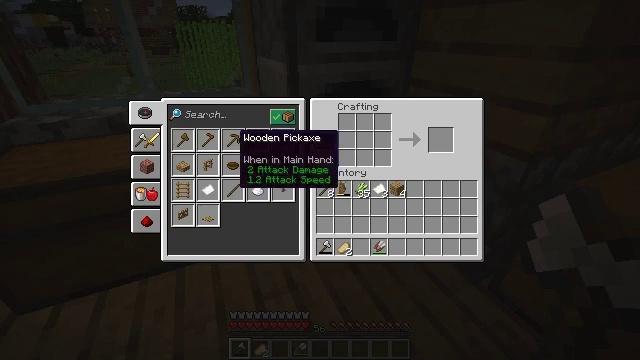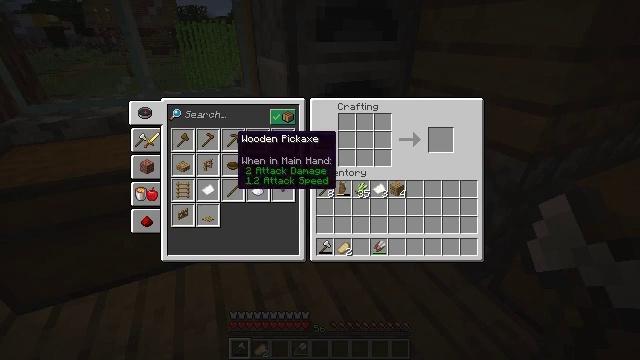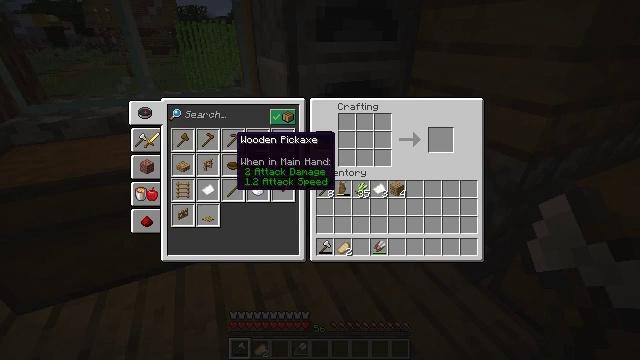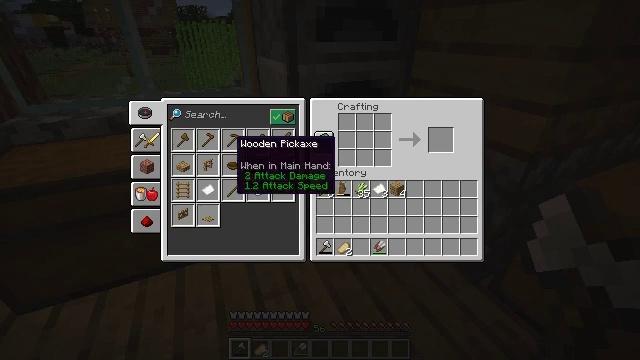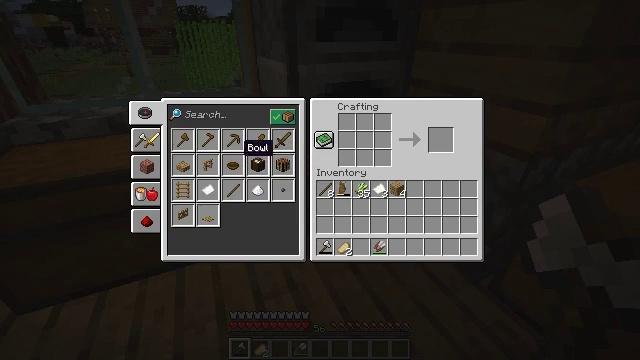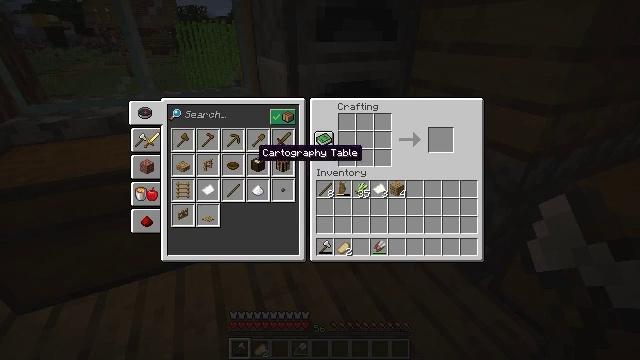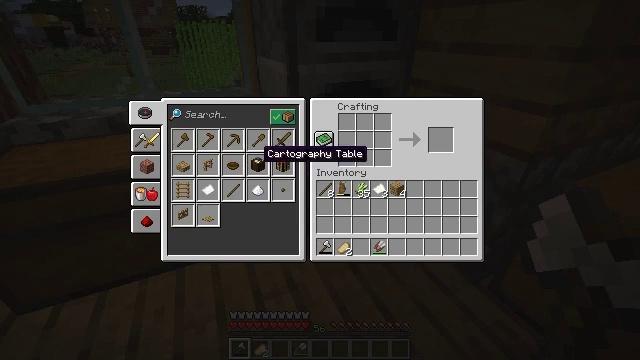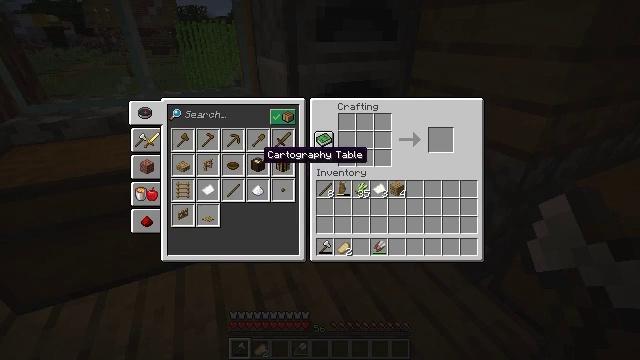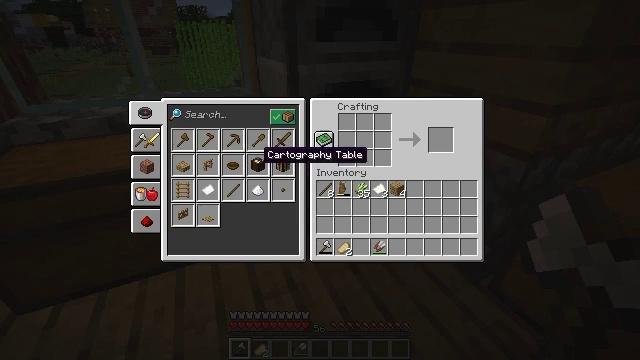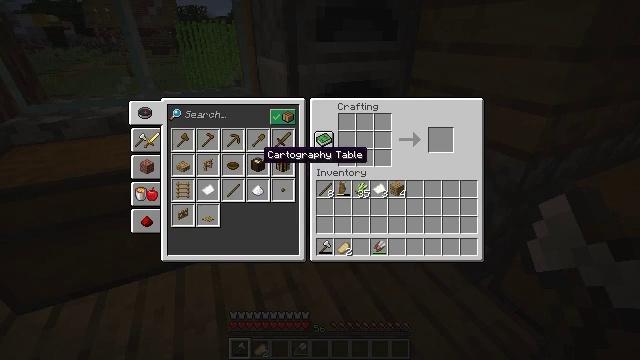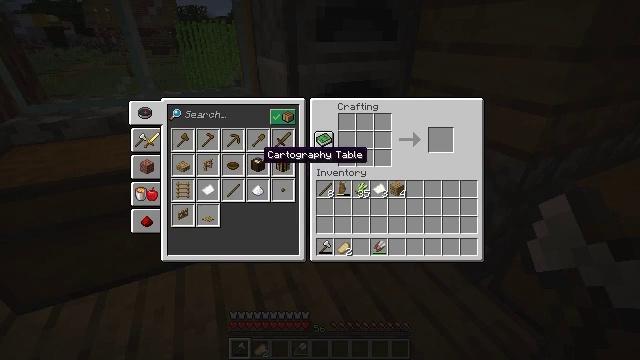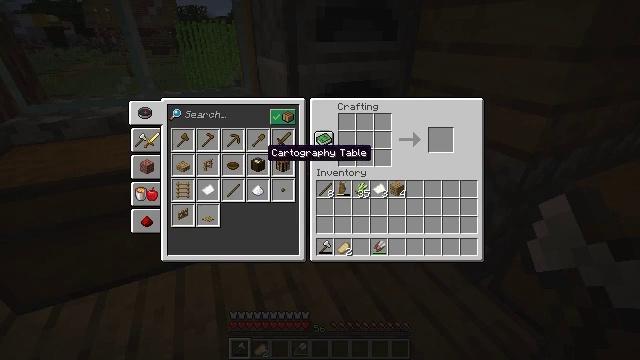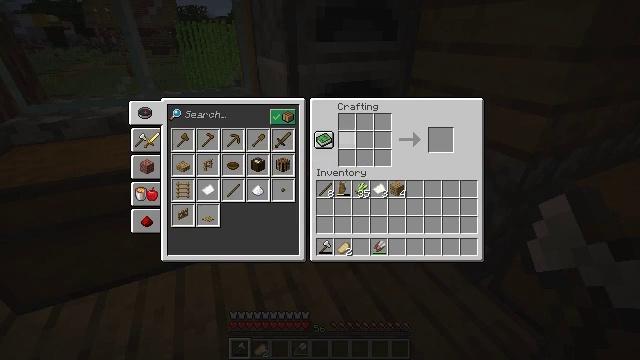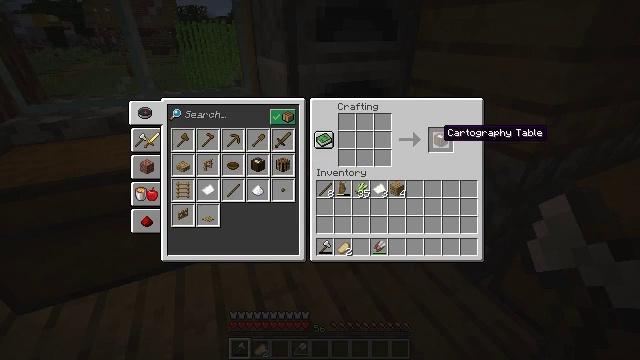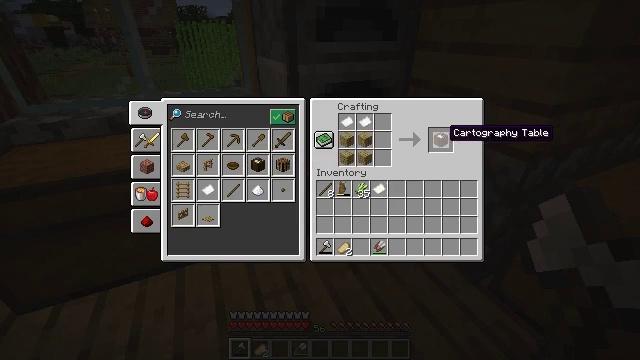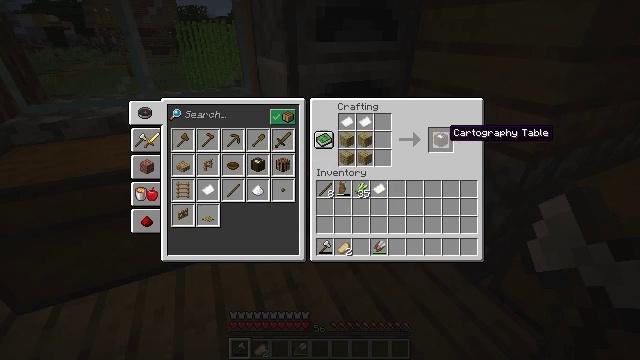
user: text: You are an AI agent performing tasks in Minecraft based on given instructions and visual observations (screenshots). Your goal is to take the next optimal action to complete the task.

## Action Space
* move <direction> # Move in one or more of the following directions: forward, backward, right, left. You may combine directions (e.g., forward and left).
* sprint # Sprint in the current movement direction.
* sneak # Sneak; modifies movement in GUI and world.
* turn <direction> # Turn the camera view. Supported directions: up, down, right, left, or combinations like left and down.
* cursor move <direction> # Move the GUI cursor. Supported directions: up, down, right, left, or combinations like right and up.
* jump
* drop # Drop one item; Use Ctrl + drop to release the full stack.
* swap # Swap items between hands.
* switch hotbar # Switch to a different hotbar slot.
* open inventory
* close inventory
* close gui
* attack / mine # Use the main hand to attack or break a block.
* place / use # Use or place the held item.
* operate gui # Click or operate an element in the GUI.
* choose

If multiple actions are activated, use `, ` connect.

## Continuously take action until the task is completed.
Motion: motion action
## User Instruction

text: Use two pieces of paper and four wooden planks to craft a cartography table.
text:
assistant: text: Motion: no_op
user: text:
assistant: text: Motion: no_op
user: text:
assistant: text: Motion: no_op
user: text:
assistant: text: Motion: cursor move right
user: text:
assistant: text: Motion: cursor move right
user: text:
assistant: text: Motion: no_op
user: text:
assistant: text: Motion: no_op
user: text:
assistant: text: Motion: operate gui
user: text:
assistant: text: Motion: operate gui
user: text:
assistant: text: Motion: operate gui
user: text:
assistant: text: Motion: no_op
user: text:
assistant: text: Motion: cursor move right and up
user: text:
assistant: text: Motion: cursor move right
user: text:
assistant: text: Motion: no_op
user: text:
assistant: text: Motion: no_op
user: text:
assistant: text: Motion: no_op
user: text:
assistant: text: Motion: no_op
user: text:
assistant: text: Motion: no_op
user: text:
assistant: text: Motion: no_op
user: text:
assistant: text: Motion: operate gui
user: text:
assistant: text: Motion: operate gui
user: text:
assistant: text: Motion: operate gui
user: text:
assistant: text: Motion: no_op
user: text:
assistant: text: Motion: no_op
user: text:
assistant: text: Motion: no_op